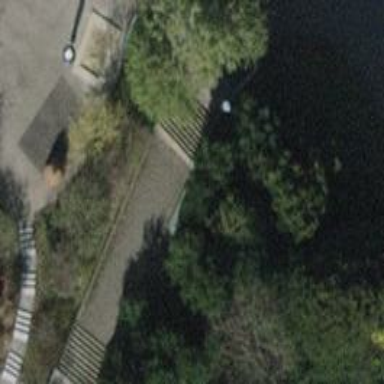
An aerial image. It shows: Brown bench.